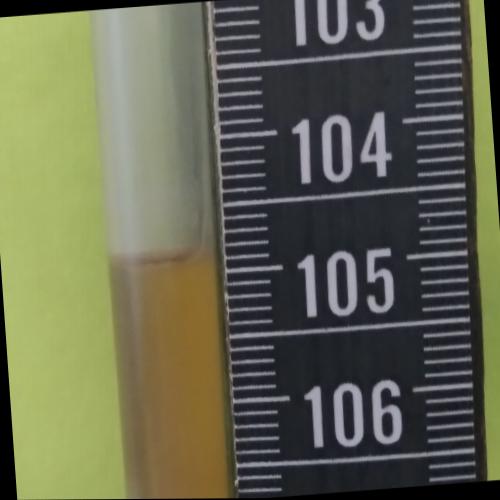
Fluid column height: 104.9 cm